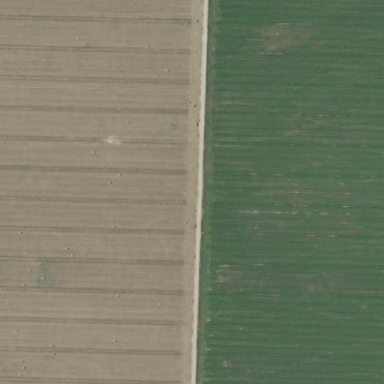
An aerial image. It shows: Farm with field of cropland.